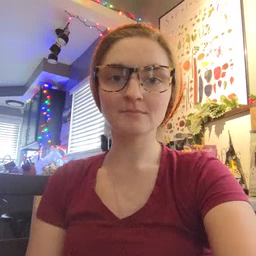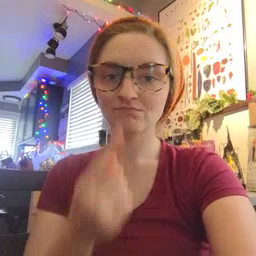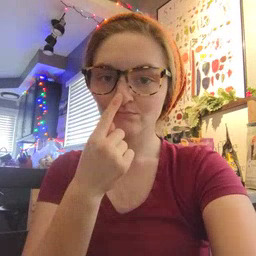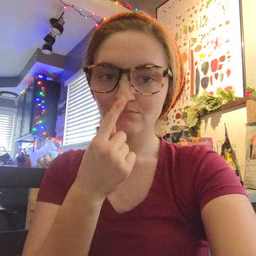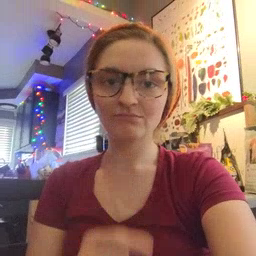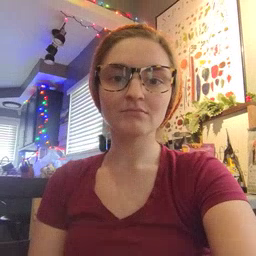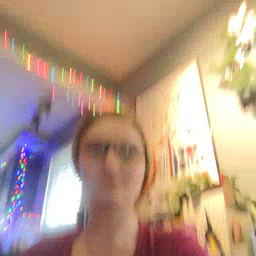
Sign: nose